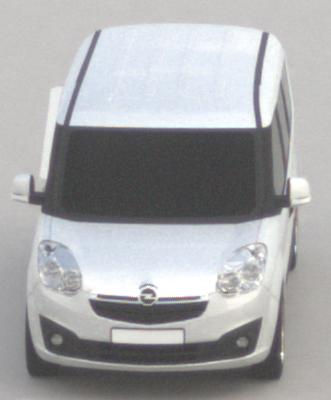
Make: Opel
Model: Combo Combi L1H1 1.4
Detailed model: Combo (D) Combi
Model produced from: 2012/01
Model produced until: 2013/11
Doors: 5
Color: white
Road condition: dry road
Daytime: midday
Contrast: low contrast